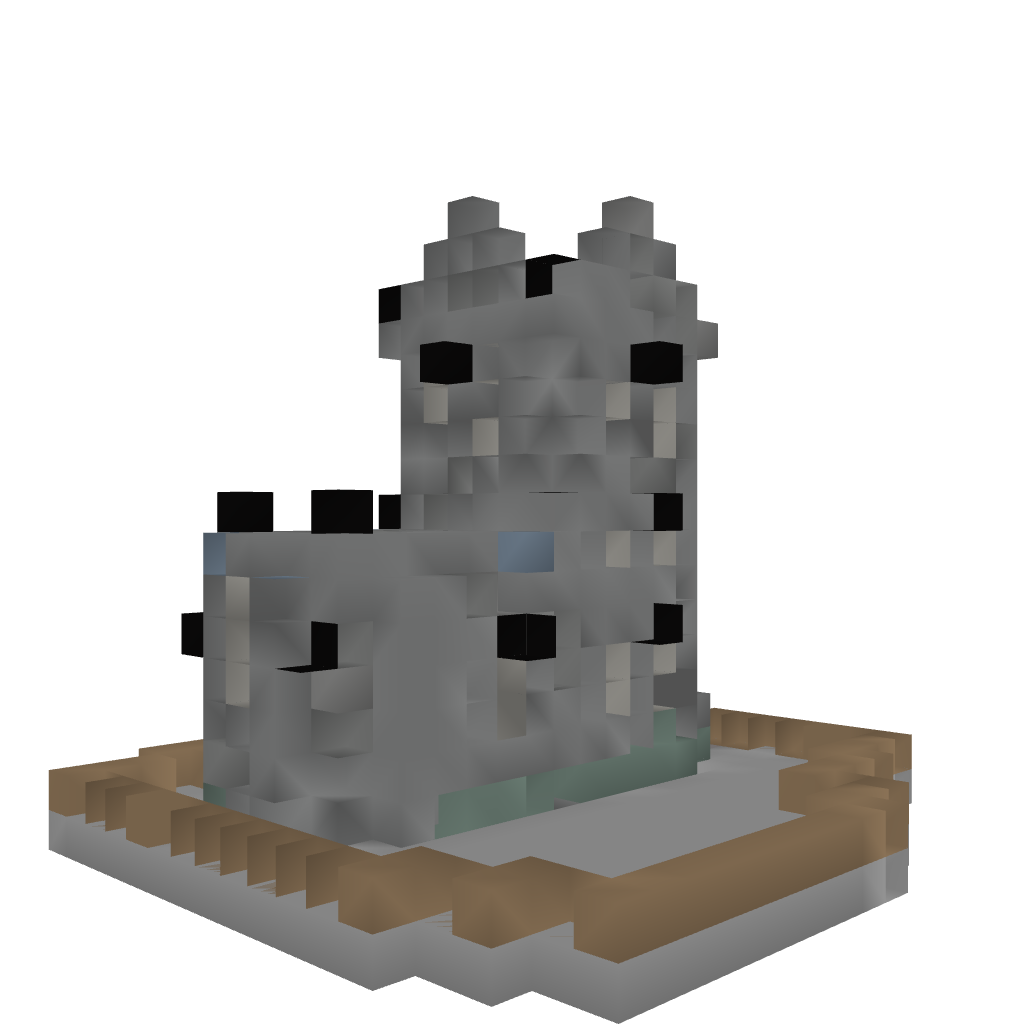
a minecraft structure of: Small chapel